Question: I need to capture an image of panel.
The problem I am running into is that if the Panel contains a TCombobox the Text does not appear.
'''
procedure AssignPanelImageToPicture(Panel : TPanel;Image : TImage);
var
B : TBitmap;
begin
B := TBitmap.Create;
try
B.Width := Panel.Width;
B.Height := Panel.Height;
B.Canvas.Lock;
Panel.PaintTo(B.Canvas.Handle,0,0);
B.Canvas.Unlock;
Image1.Picture.Assign(B);
finally
B.Free;
end;
end;
'''
Using this code, I drop a panel with a TCombobox on it. Then Enter a value into the Text Property. I also drop a TImage Next two it. Then I add a button to call the above
code.
Here is the result:

Is there a better way to capture a true image of the panel.
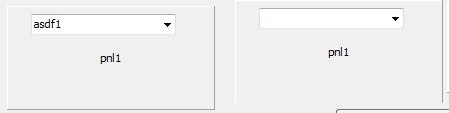
Answer: What about using the <URL> functions?
'''
procedure AssignPanelImageToPicture(Panel : TPanel;Image : TImage);
var
B : TBitmap;
SrcDC: HDC;
begin
B := TBitmap.Create;
try
B.Width := Panel.Width;
B.Height := Panel.Height;
SrcDC := GetDC(Panel.Handle);
try
BitBlt(B.Canvas.Handle, 0, 0, Panel.ClientWidth, Panel.ClientHeight, SrcDC, 0, 0, SRCCOPY);
finally
ReleaseDC(Panel.Handle, SrcDC);
end;
Image.Picture.Assign(B);
finally
B.Free;
end;
end;
'''